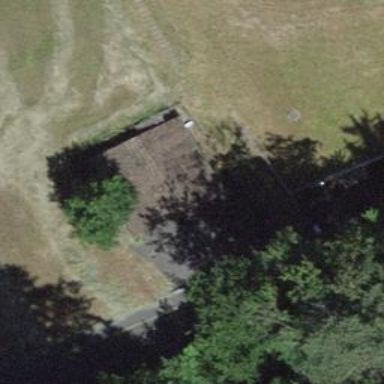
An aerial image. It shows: Garage building.